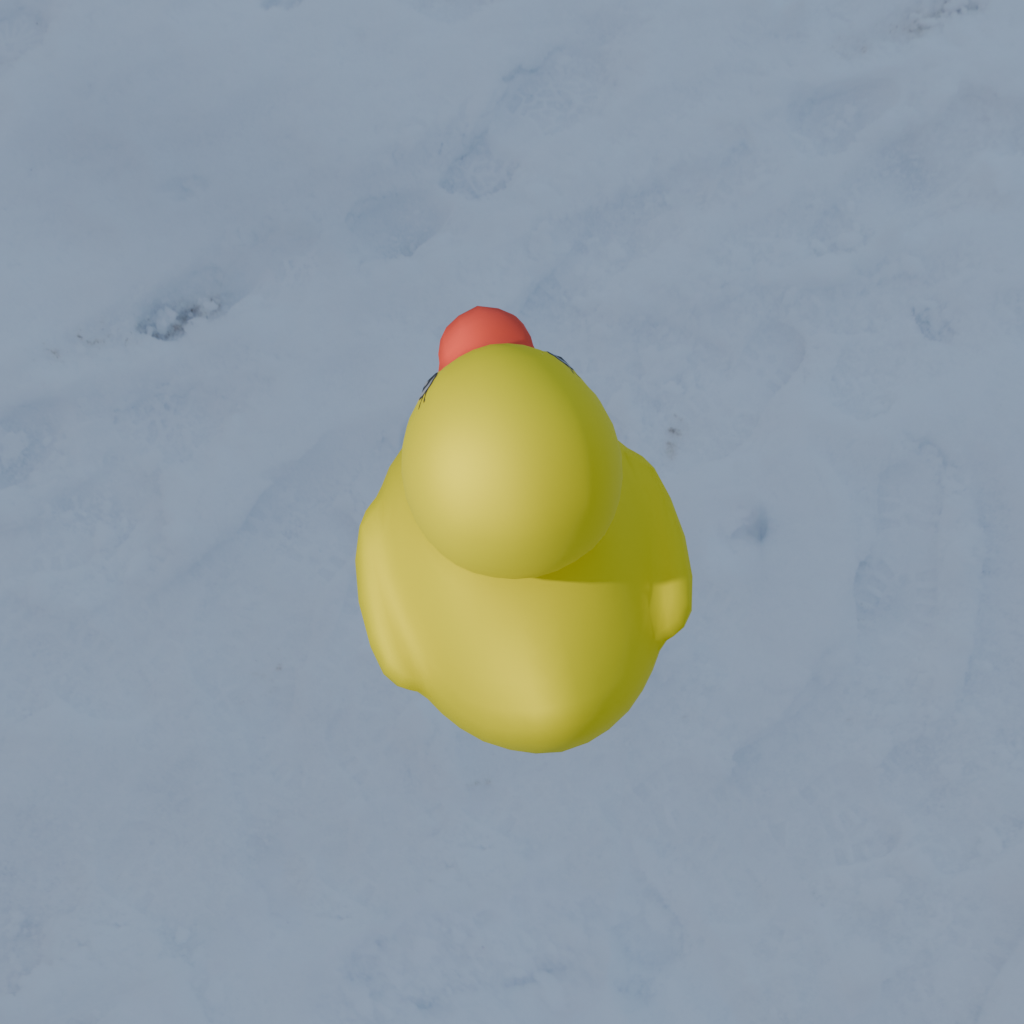
an image of a yellow rubber duck seen from <back_top> in a snow-covered beach with a cloudy winter sky.